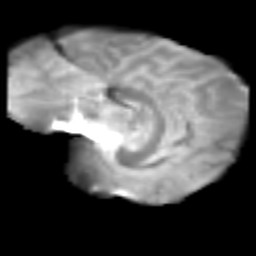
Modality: T2w
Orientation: sagittal
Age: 20
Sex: female
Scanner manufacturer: siemens
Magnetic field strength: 3 T
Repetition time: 2.3 s
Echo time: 0.085 s